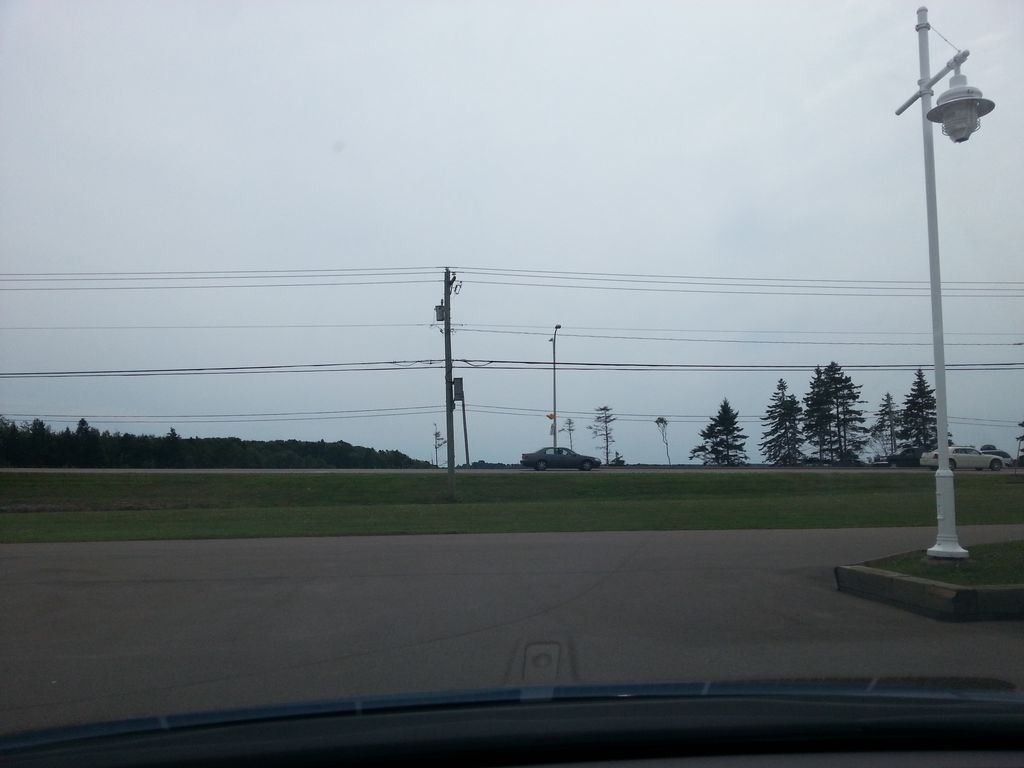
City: charlottetown